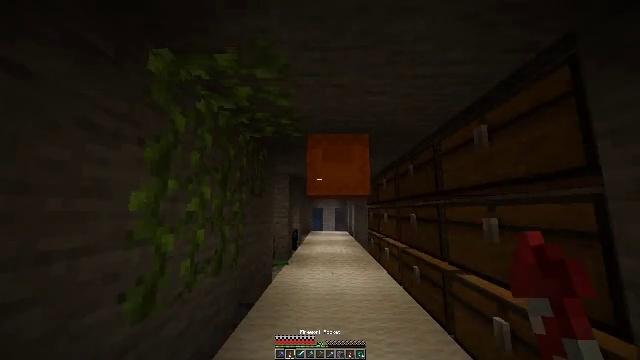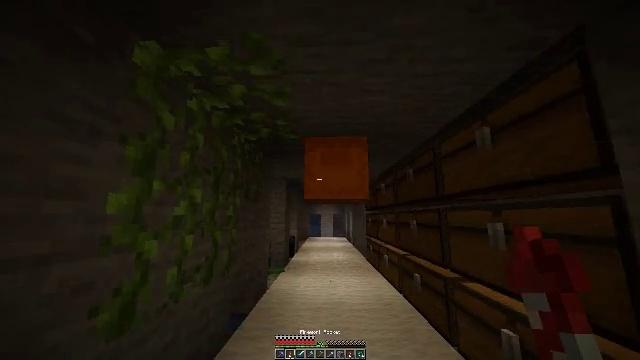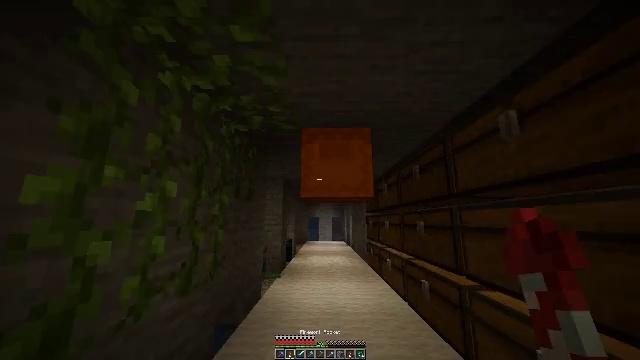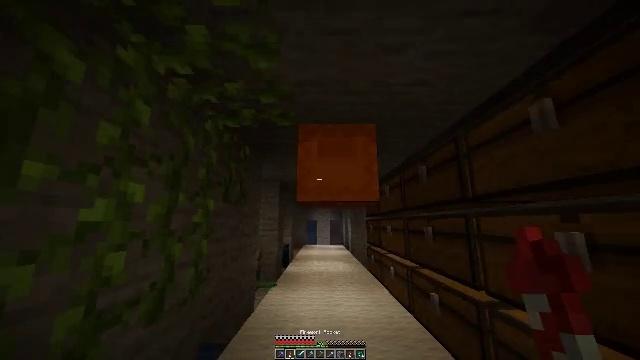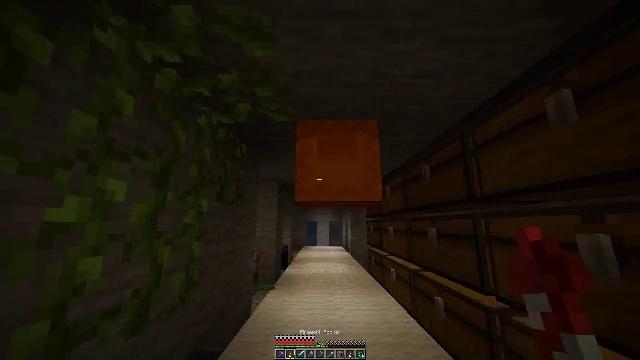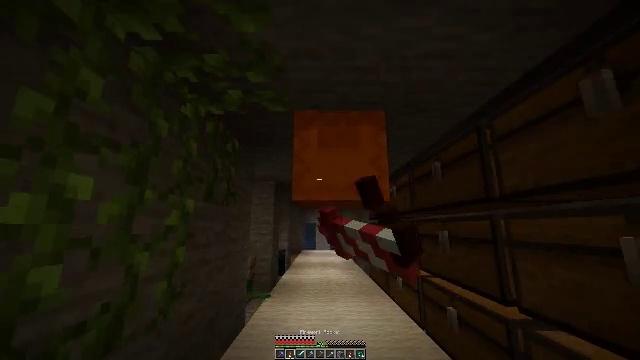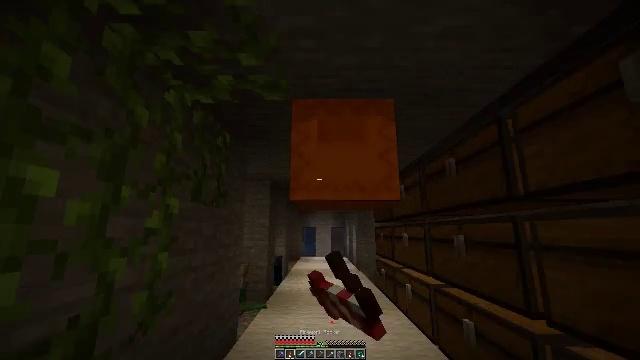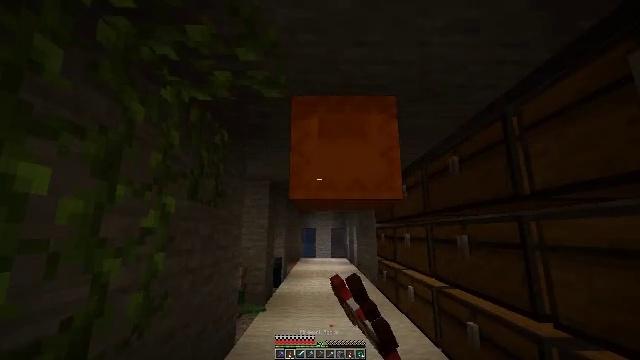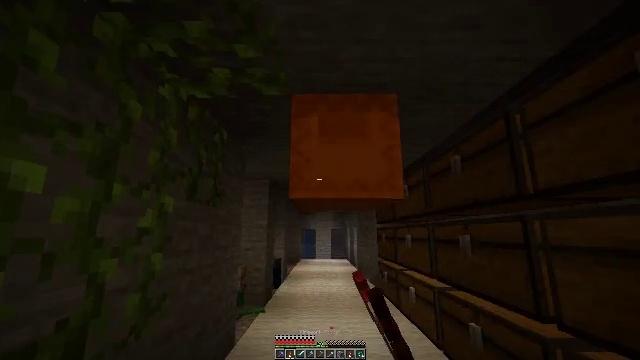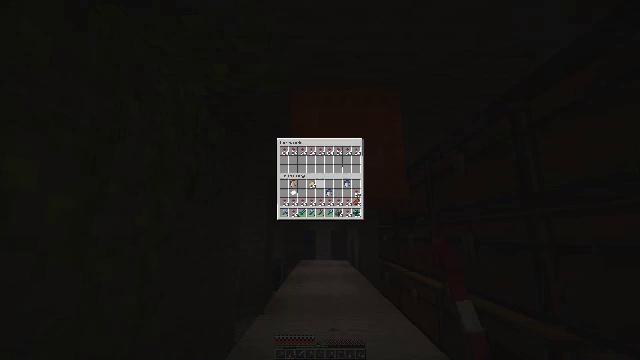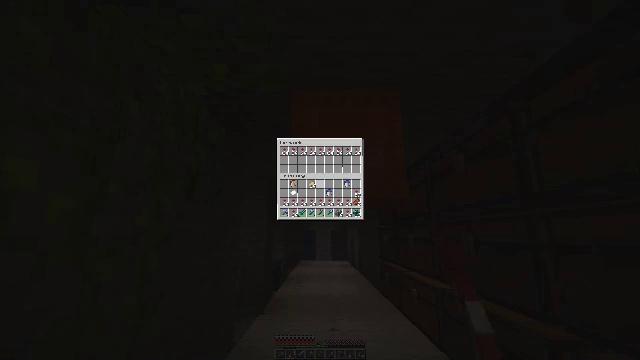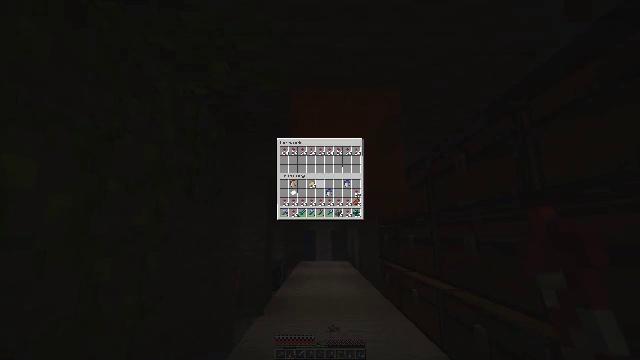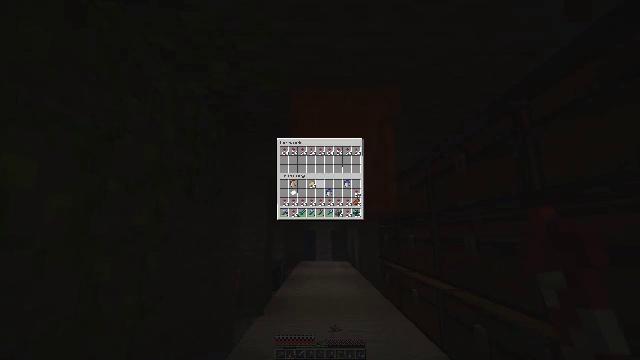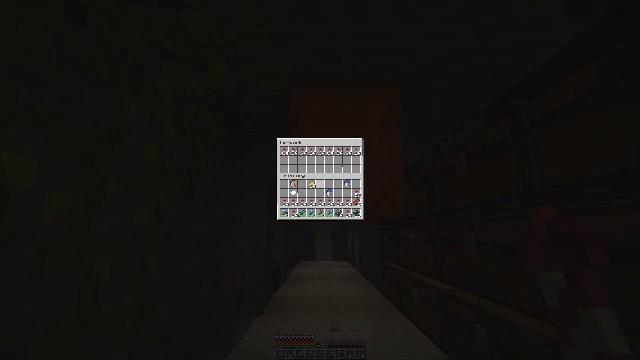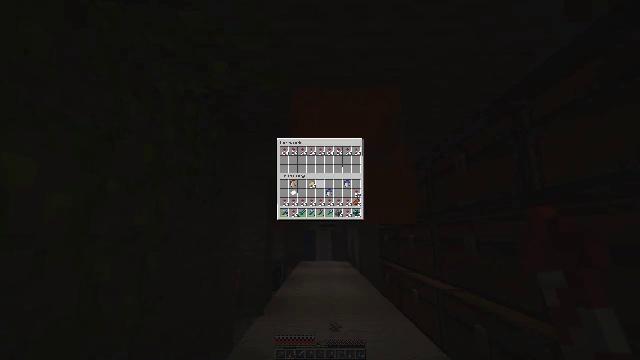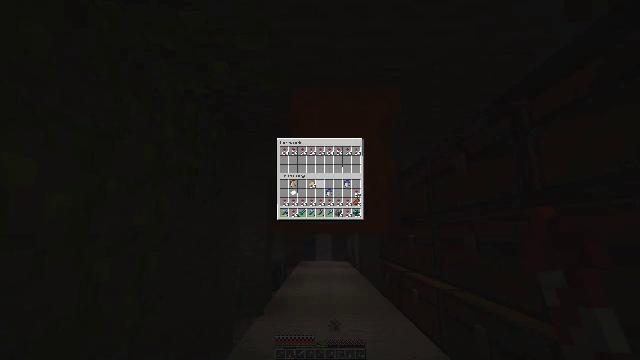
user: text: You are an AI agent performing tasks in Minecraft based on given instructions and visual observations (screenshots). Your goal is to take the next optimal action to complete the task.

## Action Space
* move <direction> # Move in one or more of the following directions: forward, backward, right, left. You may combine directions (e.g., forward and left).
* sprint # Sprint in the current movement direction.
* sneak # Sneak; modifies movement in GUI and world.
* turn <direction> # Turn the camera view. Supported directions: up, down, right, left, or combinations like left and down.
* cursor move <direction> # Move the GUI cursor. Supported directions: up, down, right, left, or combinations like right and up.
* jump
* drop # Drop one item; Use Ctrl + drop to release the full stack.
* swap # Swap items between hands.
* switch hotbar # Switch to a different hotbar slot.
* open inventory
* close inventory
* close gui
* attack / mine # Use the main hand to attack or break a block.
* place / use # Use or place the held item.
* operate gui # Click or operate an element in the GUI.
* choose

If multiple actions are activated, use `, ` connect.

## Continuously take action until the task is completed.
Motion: motion action
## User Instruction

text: Salvage the orange shulker box.
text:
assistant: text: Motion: move forward, turn up
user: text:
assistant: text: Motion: move forward
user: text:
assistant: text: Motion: move forward
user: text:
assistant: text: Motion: use / place
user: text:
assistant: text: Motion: use / place
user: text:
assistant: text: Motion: use / place
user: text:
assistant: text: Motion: use / place
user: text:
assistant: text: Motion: no_op
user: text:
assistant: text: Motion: turn right
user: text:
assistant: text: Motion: no_op
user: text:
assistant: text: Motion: no_op
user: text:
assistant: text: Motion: no_op
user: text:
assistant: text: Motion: no_op
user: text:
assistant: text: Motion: no_op
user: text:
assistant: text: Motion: no_op
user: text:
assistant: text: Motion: turn right
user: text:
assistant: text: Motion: sneak, turn right and down
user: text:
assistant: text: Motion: sneak, turn down
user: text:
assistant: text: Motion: sneak, turn left and down
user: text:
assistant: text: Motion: sneak, turn left and down
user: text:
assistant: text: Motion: sneak, turn left
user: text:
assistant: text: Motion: sneak, turn left
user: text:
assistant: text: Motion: sneak
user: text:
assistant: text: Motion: sneak
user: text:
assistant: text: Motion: sneak
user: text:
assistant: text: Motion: sneak
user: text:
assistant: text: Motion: sneak
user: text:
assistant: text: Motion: sneak, attack / mine
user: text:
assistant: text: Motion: sneak, attack / mine
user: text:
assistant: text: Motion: sneak, turn right